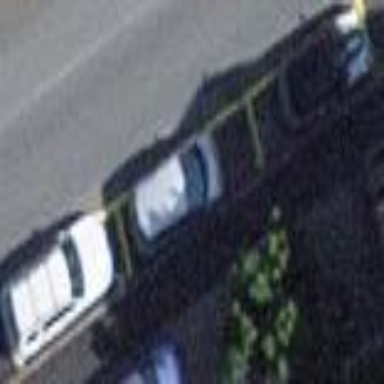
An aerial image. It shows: Parking lane.